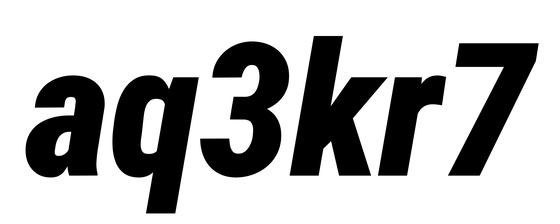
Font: Roboto-Italic_Condensed_Black_Italic